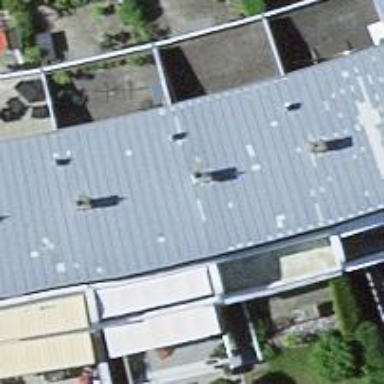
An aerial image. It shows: Terrace building with flat roof.